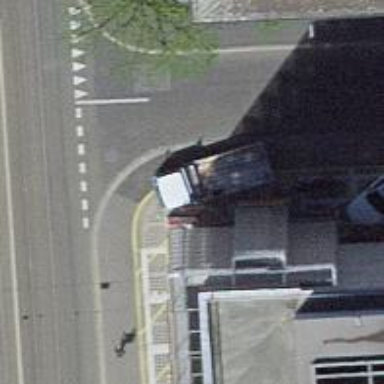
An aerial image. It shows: Kerb serving as barrier.